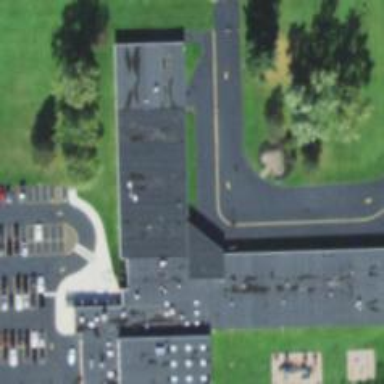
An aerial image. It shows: School.